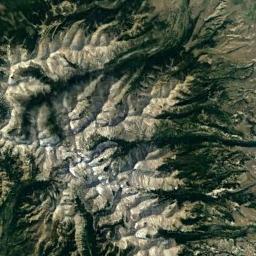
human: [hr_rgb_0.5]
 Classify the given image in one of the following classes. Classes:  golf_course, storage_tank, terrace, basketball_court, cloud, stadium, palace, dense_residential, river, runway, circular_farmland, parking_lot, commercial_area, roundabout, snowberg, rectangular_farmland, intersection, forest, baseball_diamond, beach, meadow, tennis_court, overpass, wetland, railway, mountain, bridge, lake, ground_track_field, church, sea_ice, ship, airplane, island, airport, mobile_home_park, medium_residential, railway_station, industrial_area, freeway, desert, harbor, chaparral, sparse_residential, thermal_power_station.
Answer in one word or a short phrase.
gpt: mountain